The plot shows how the frequency content of a bearing vibration signal evolves over time (STFT spectrogram). Classify the bearing condition as one of: normal, inner_race, outer_race, ball.
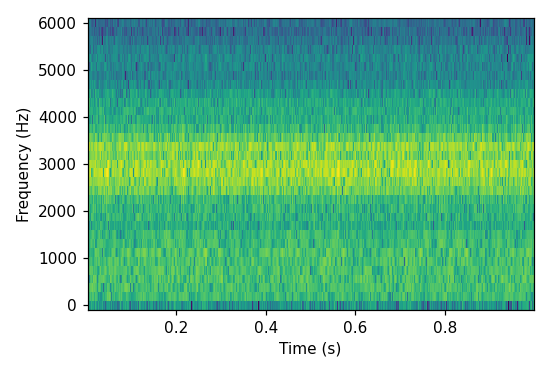
Answer: ball